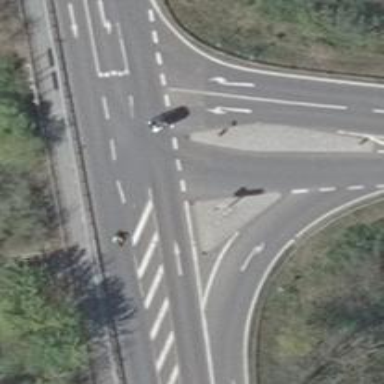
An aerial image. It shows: Secondary road with asphalt surface.